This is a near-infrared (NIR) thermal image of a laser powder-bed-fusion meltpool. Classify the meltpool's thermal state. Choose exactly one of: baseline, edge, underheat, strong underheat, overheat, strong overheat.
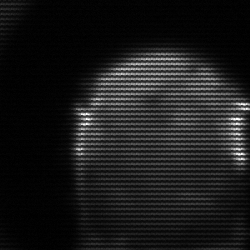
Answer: edge